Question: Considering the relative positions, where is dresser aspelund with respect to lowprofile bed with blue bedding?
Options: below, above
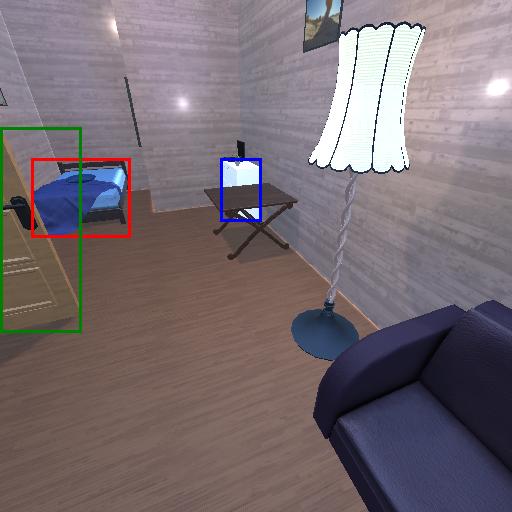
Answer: below